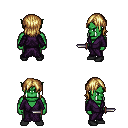
a pixel art fantasy rpg character, male body template, orc, green skin, purple robe, teal pants, blonde long bangs hairstyle, black shoes, dagger, four views (front, back, left, right), 2x2 character sprite sheet, small pixel art, hard edges, no anti-aliasing